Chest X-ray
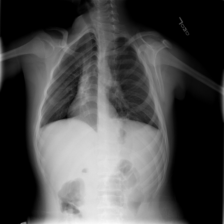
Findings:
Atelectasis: positive
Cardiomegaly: negative
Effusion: negative
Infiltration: positive
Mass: negative
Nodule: negative
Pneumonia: negative
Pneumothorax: negative
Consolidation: negative
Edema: negative
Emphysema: negative
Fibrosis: negative
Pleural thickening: negative
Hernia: negative